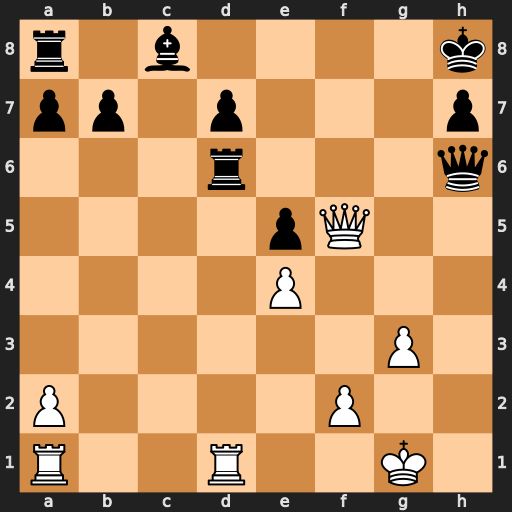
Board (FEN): r1b4k/pp1p3p/3r3q/4pQ2/4P3/6P1/P4P2/R2R2K1
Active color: w
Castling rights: -
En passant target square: -
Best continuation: Qxe5+ Rf6 Rd6 Kg7 Qe7+